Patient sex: M
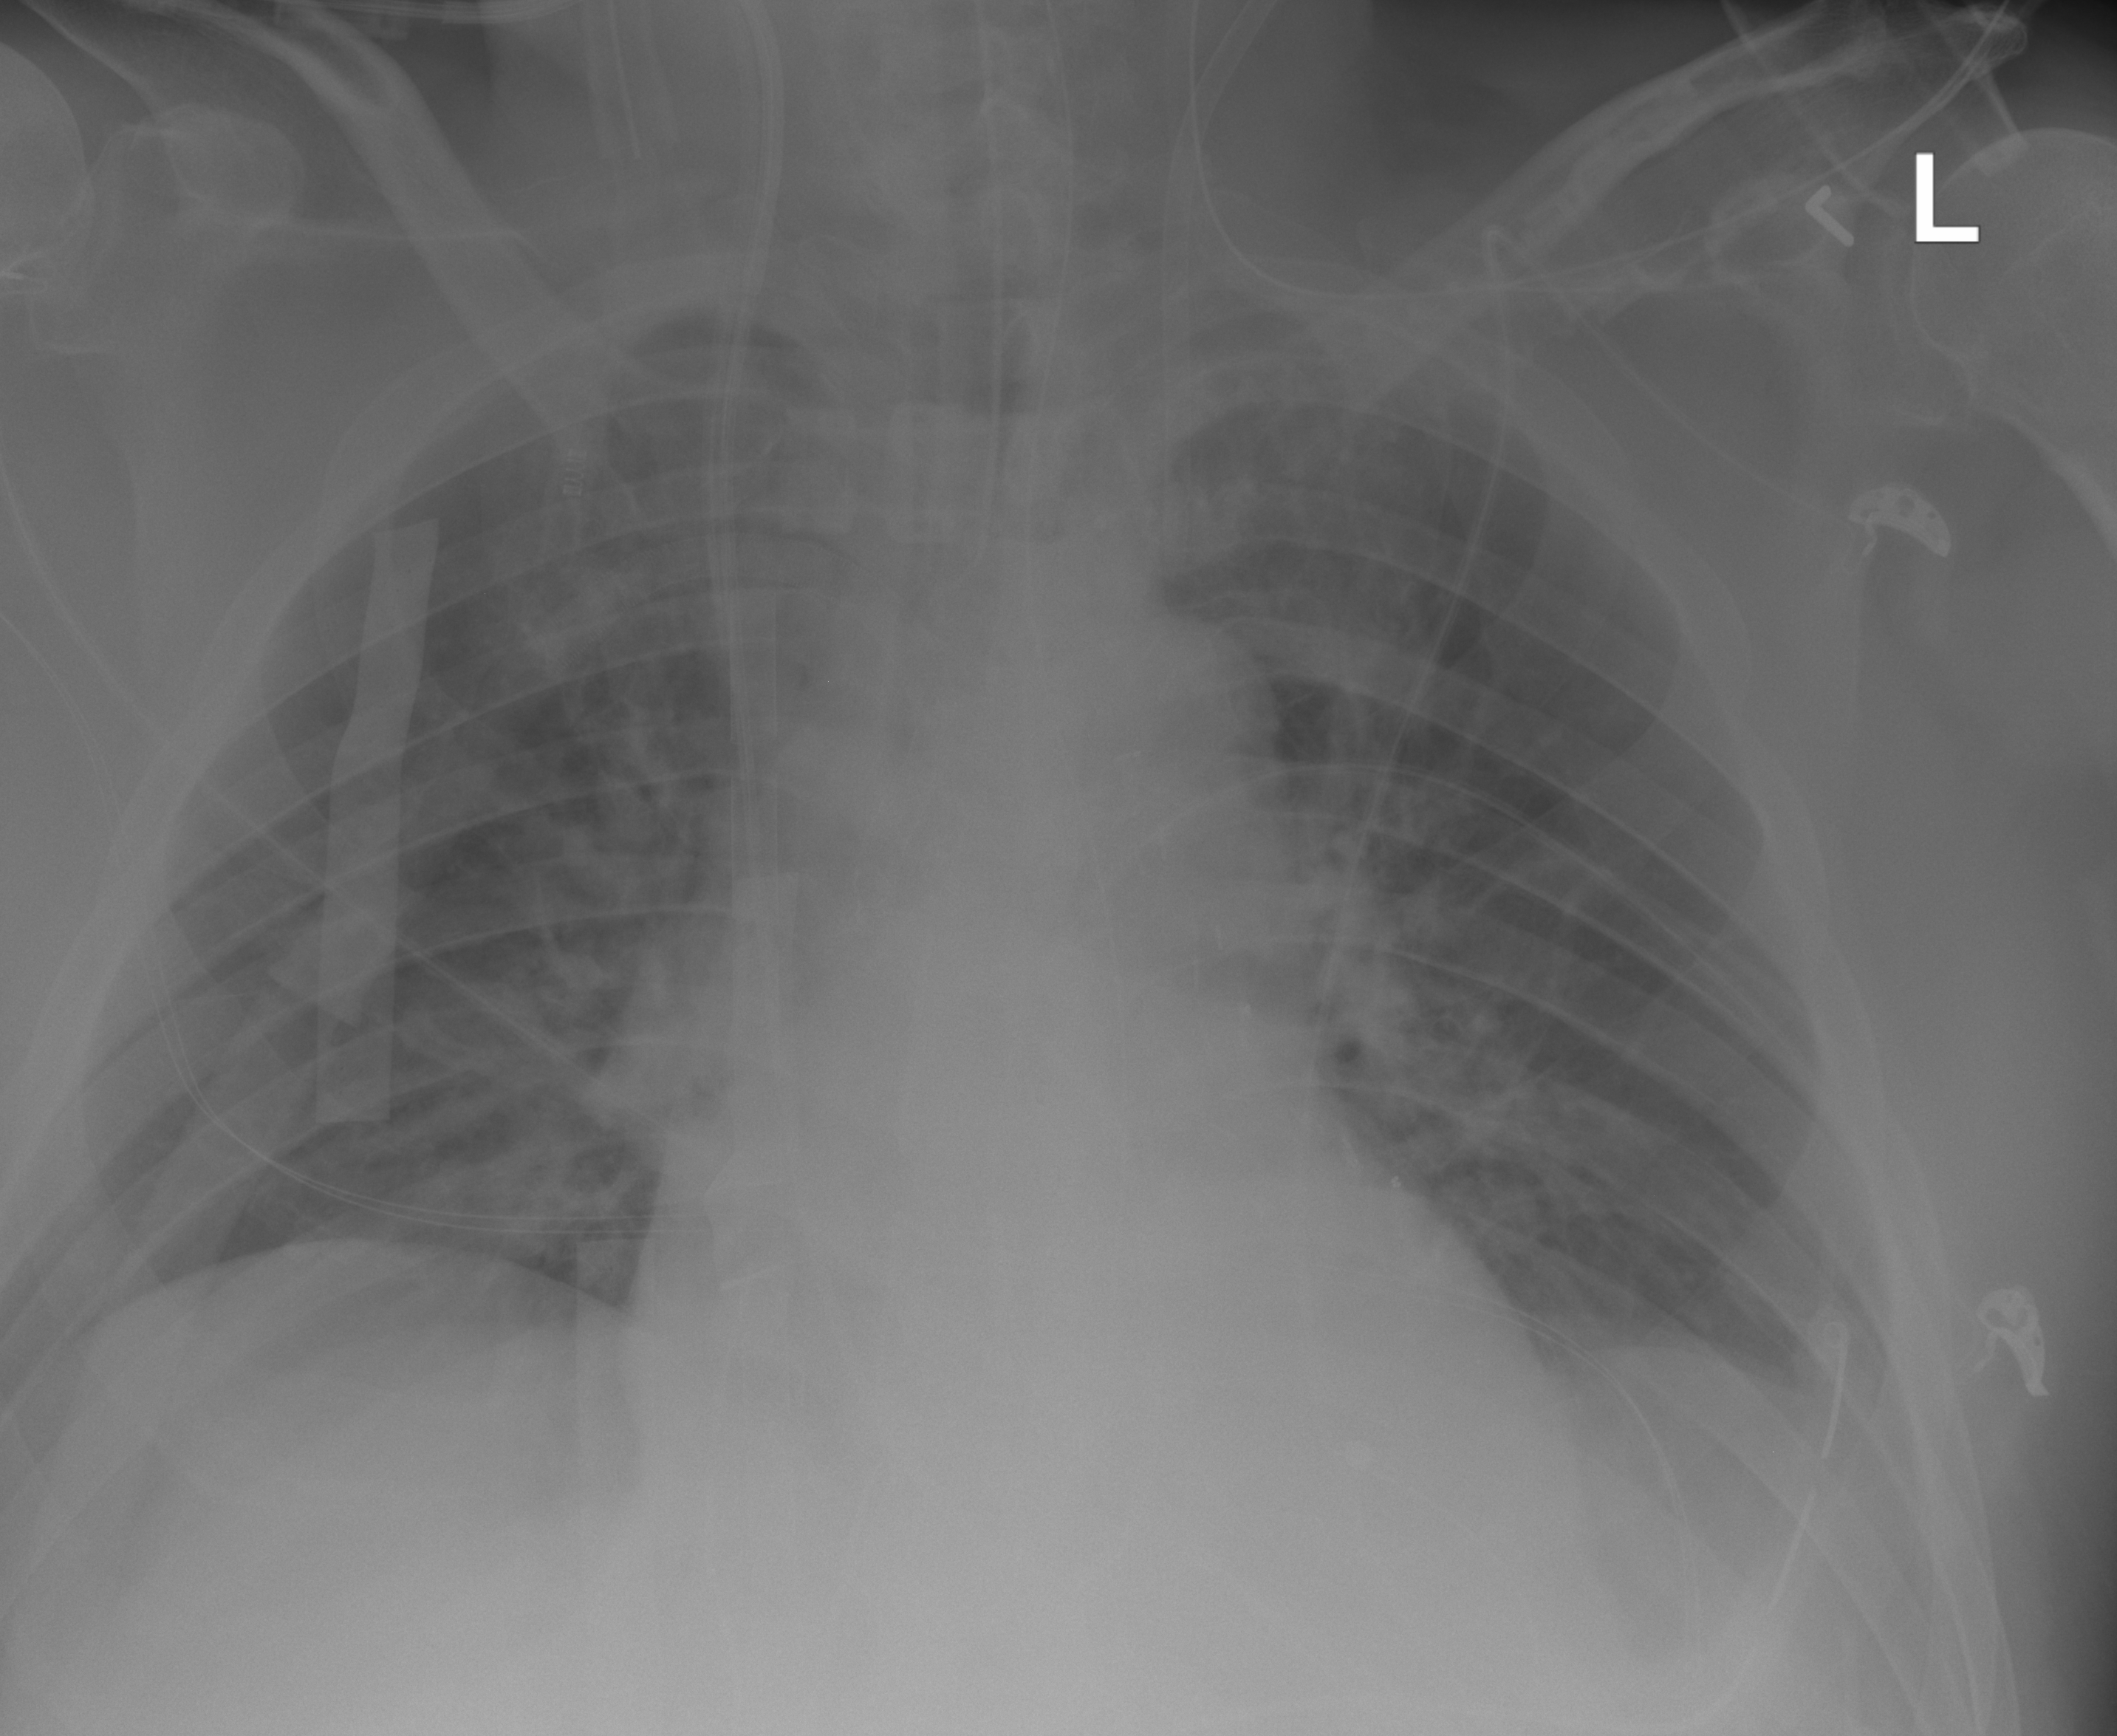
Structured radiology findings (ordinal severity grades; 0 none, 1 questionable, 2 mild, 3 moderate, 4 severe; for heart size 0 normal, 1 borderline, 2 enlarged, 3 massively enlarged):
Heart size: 2
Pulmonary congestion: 2
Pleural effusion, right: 0
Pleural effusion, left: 0
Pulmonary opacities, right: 0
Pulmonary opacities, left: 0
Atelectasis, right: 0
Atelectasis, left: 0